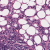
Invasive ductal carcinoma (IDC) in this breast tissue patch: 1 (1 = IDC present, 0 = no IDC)